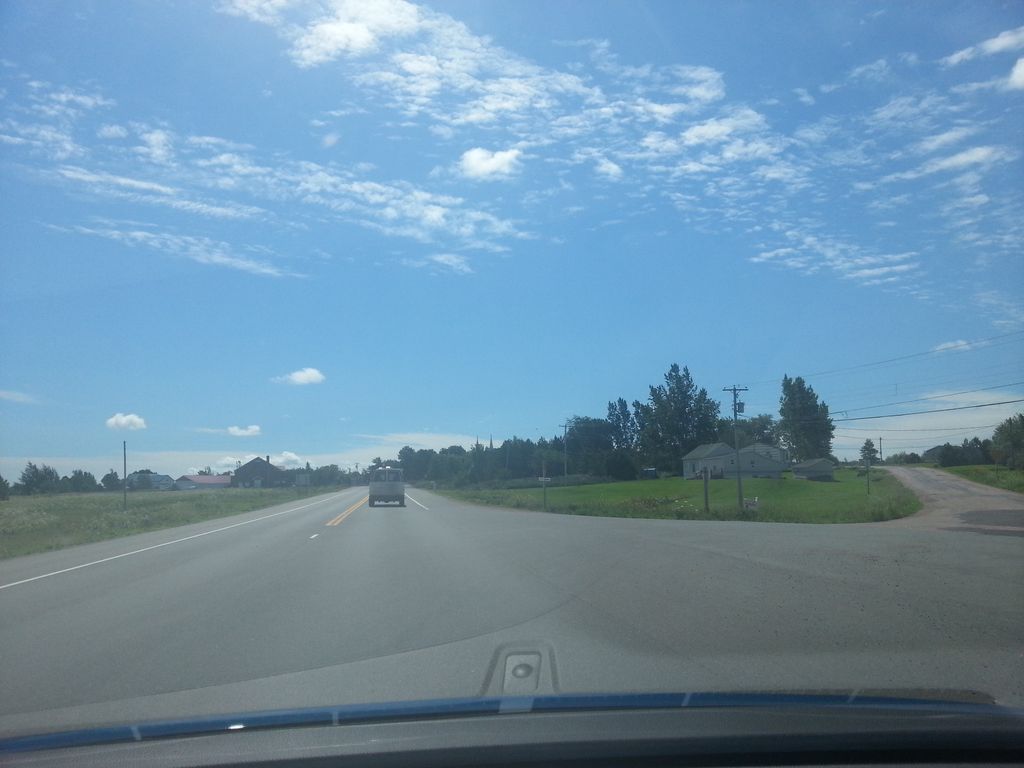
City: charlottetown